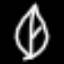
Label: leaf